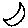
Label: moon